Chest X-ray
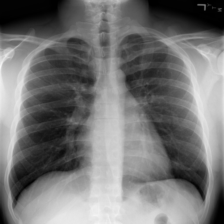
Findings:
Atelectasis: negative
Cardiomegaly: negative
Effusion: negative
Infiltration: positive
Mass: negative
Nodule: negative
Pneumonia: negative
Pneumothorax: negative
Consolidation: negative
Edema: negative
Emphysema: negative
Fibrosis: negative
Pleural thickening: negative
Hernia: negative